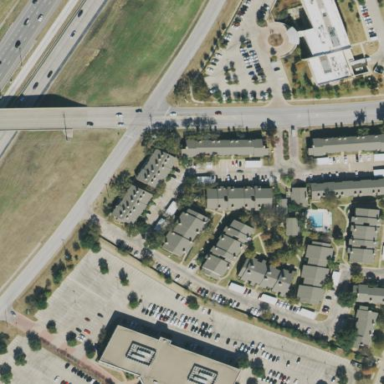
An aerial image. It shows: Residential area with apartments.